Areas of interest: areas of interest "Gaoxin Kindergarten"
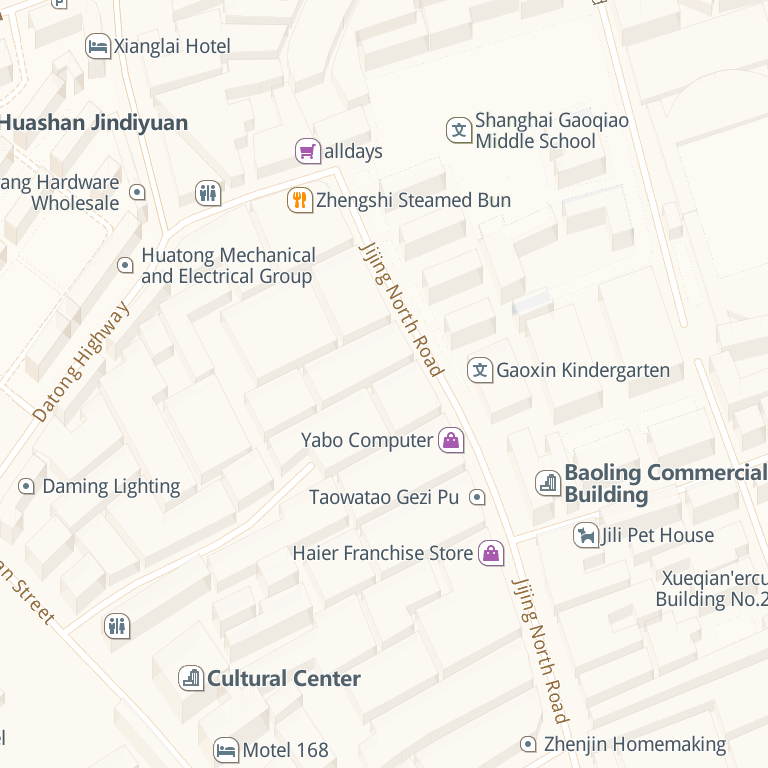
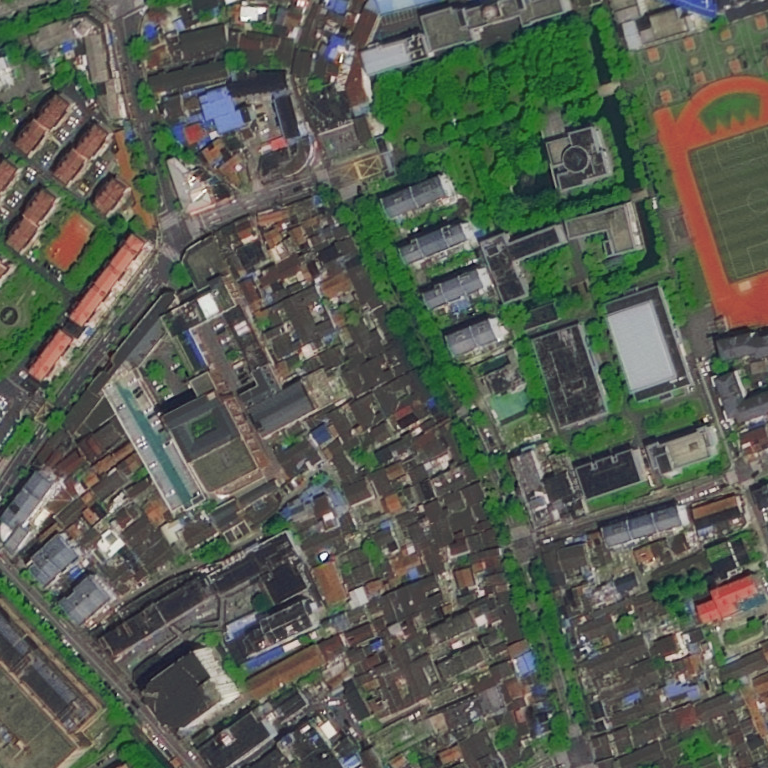